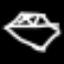
Label: diamond